Question: There is a weather wiget in android phone having name "3D digital weather clock wiget" as shown in blue rectangle blow. I have problem how to read its data as show in RED rectangle in picture below. I wand to display the data in my application.
Please somebody help me. Your help would be greatly appreciated.

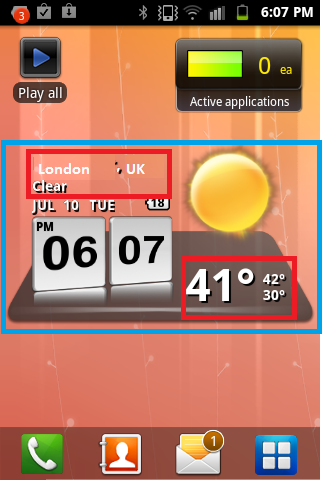
Answer: for that you need to use whether service API...
please check <URL> for more details and example.
See to get the London whather information you can pass <URL> in request and in result you will get XML that you need to parse and then show.
I hope this helps.